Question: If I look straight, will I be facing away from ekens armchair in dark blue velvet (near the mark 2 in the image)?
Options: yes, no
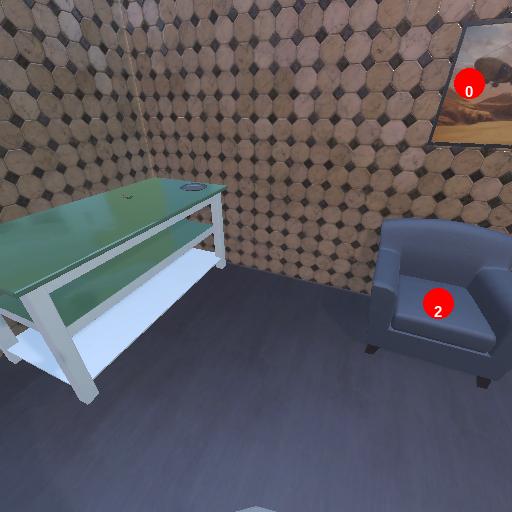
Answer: yes